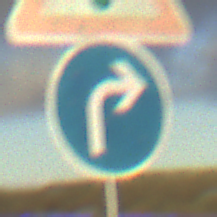
Verkehrszeichen: VorgeschriebeneFahrtrichtungRechts
Zusatzzeichen oben: Lichtzeichenanlage
Umgebung: Outdoor, Nature
Tageszeit: SunriseSunset
Wetter: PartlyCloudy
Licht: Natural
Jahreszeit: NotSpecified
Kontrast: HighContrast